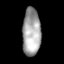
Tissue: lung
Cell type: T cells
Senescence score: 0.236
Nuclear area (px): 855
Mean DAPI intensity: 163.901